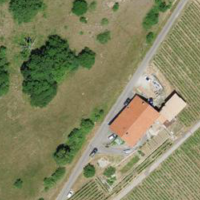
EUNIS habitat code: 40
Species observed at this site:
Lycaena phlaeas
Polyommatus icarus
Orchis anthropophora